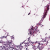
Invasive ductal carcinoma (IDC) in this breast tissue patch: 1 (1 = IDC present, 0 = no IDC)